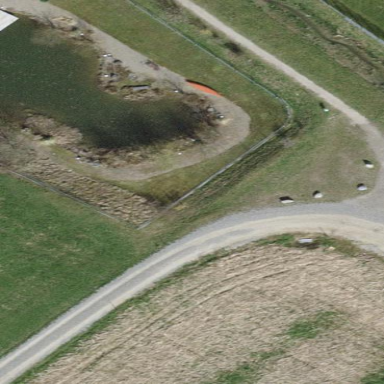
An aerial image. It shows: Pond with natural water.